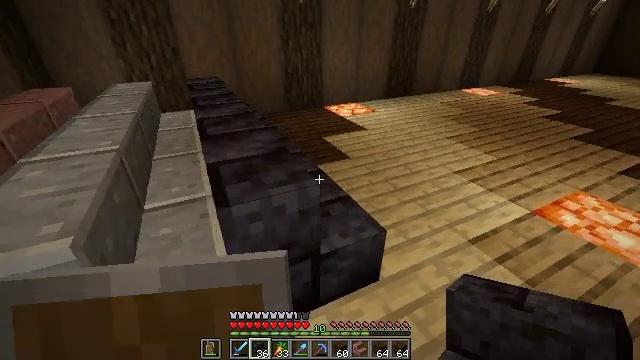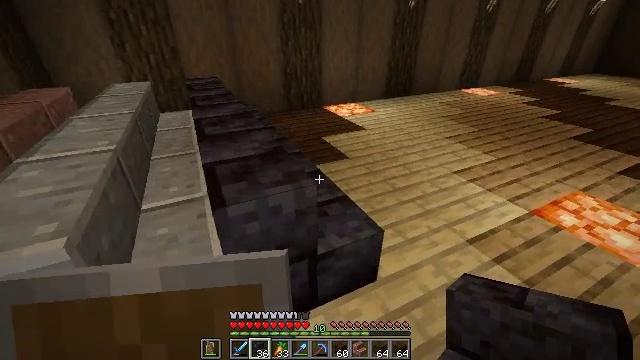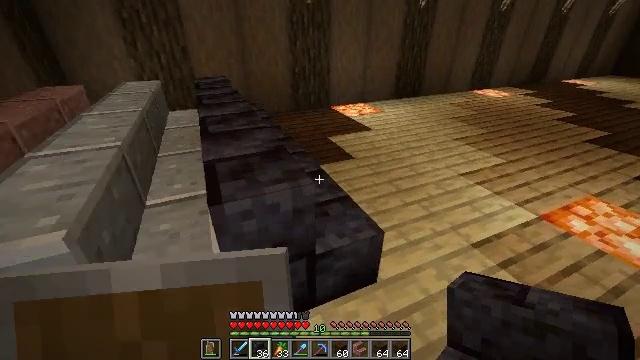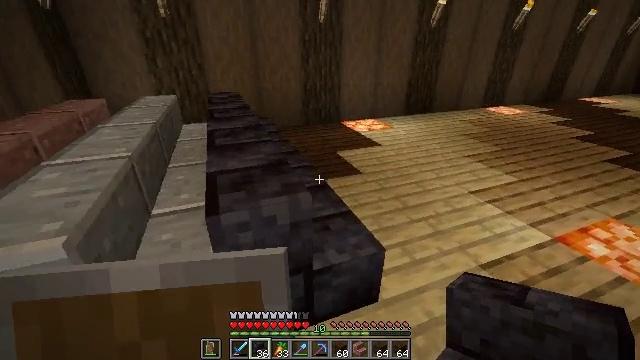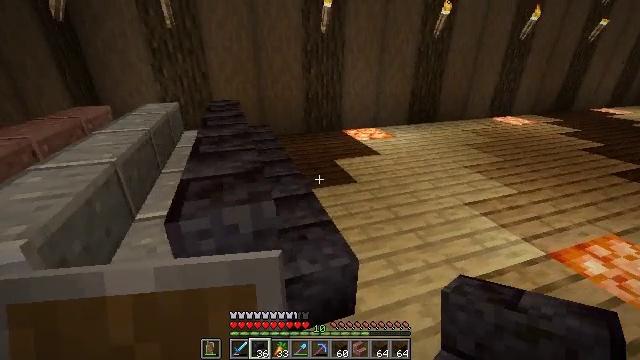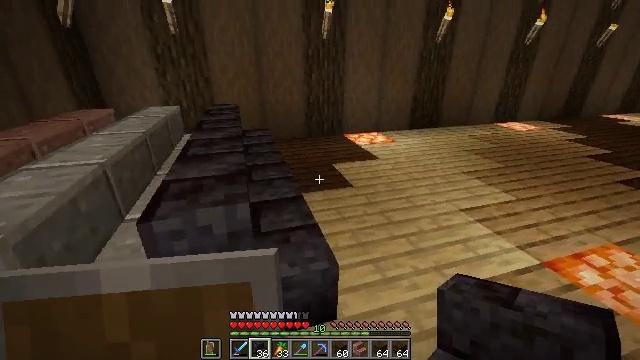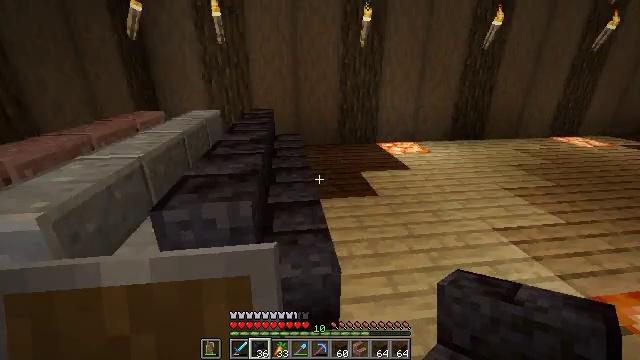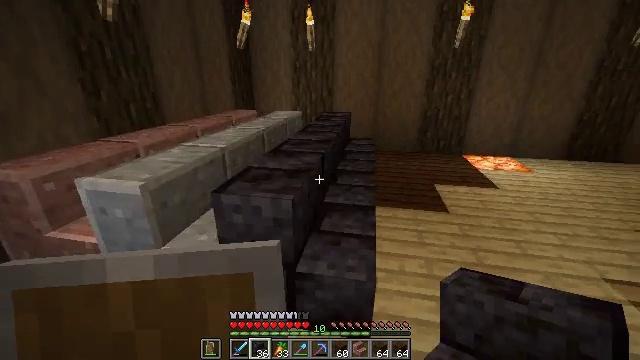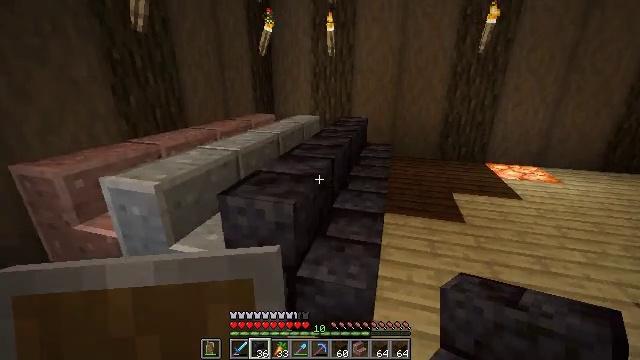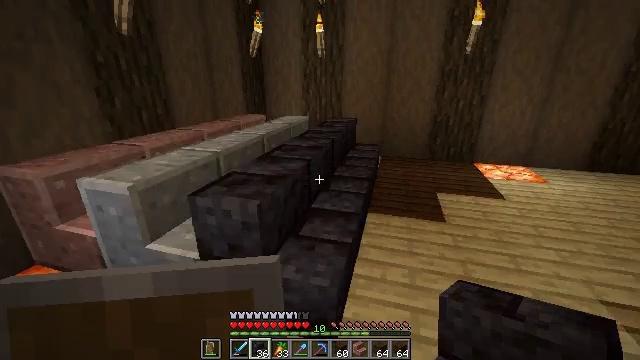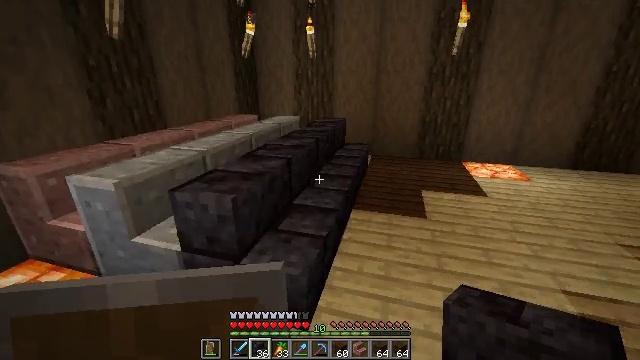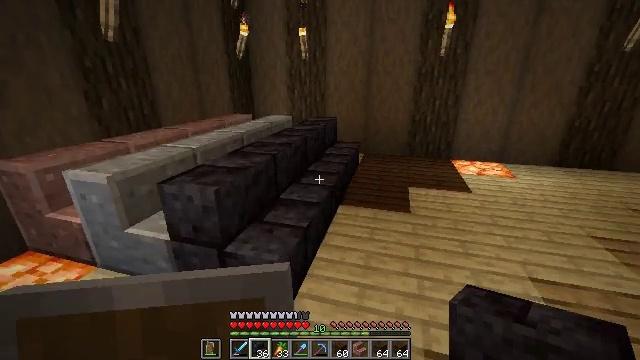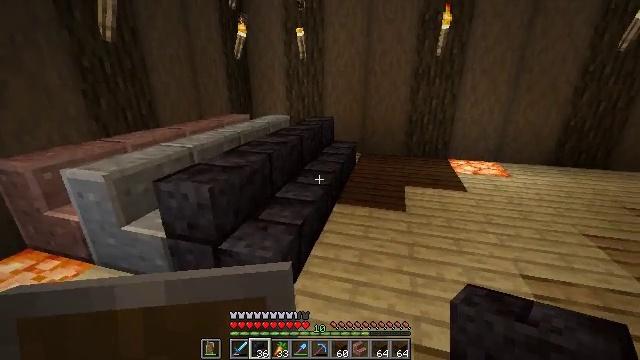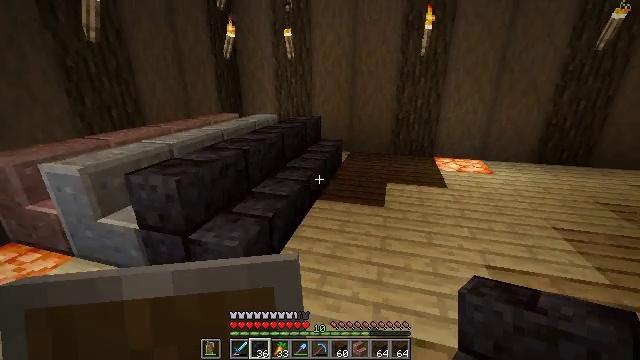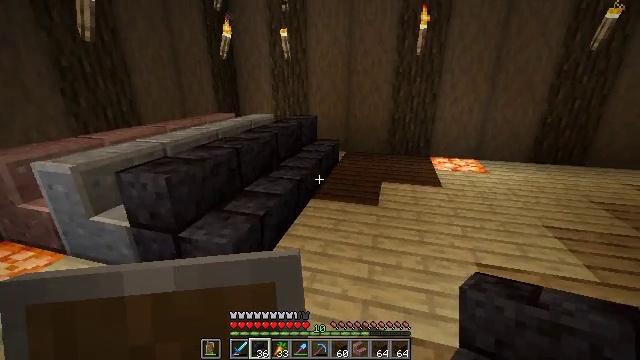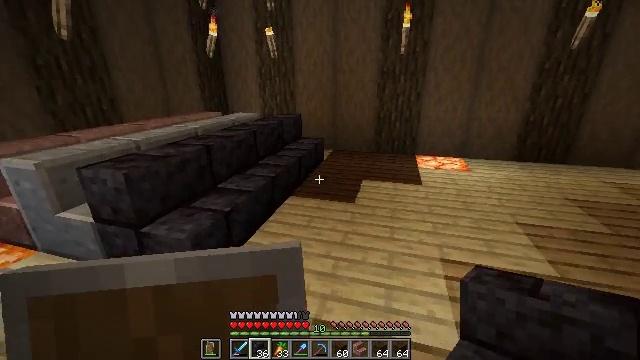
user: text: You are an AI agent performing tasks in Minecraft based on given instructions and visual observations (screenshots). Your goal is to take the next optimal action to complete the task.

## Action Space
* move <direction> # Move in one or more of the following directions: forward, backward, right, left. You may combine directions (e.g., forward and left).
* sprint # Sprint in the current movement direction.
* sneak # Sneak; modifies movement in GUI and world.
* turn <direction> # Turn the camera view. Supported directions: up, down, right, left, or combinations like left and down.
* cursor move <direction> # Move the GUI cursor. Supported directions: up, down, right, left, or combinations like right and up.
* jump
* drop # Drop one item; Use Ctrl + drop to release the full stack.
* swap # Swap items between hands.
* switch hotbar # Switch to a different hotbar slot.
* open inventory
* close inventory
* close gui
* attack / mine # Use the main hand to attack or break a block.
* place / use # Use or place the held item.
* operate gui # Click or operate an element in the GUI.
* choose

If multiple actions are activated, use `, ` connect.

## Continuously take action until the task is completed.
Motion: motion action
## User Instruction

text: Gather the polished blackstone brick stairs for re-use.
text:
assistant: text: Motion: no_op
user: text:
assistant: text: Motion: turn left
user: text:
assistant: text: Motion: move right, turn left and up
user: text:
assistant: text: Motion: move right, turn left and up
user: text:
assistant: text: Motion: move right, turn left
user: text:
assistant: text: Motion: move right, turn left and up
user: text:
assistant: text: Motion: move right, turn left
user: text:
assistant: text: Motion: move right, turn left
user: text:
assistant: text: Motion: move back and move right
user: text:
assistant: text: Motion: move back and move right
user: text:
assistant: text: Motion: move back and move right
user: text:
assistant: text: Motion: move right
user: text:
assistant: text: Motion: move right
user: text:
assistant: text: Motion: move right
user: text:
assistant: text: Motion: move right
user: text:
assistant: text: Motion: move right
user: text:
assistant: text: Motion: no_op
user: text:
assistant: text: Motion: no_op
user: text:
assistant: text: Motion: no_op
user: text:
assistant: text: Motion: no_op
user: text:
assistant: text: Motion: no_op
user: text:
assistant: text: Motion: no_op
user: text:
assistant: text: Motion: no_op
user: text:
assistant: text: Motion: no_op
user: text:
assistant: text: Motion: no_op
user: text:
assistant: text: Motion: no_op
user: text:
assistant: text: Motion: no_op
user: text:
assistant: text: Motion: no_op
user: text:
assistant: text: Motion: no_op
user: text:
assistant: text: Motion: no_op